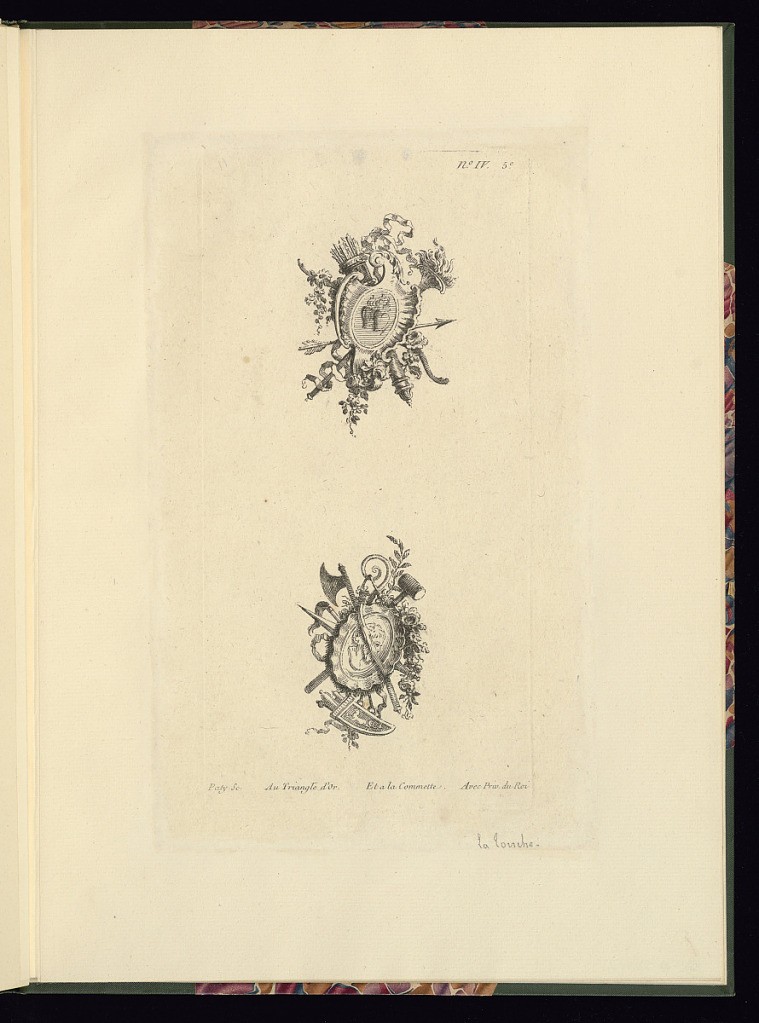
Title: Two Trophy Designs
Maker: Jacques Ignace de Latouche, French, 1694 – 1781
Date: ca. 1750
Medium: Etching and engraving on paper
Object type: Print
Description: Two ornamental trophy designs. The top includes a shield with two flaming hearts, ribbons, flaming torch, quiver of arrows, and flowers. The bottom includes a shield with a male profile portrait, an axe, daggers, foliate branches, and flowers. The plate is signed and numbered.